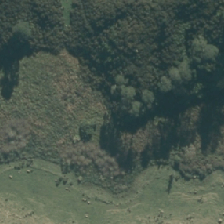
Land cover: herbaceous_freshwater_vege